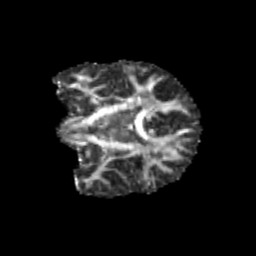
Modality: FA
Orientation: coronal
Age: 13
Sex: male
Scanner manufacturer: siemens
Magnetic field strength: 3 T
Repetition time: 3.8 s
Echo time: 0.07 s